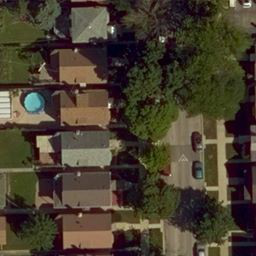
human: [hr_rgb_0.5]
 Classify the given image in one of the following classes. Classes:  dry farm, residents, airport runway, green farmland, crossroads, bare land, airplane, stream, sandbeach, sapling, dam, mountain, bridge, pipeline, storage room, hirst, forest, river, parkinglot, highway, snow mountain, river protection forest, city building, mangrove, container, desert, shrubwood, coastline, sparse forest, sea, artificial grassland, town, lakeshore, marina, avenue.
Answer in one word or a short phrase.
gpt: residents